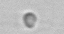
Label: nanoplankton_mix